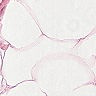
Metastatic tissue present: no